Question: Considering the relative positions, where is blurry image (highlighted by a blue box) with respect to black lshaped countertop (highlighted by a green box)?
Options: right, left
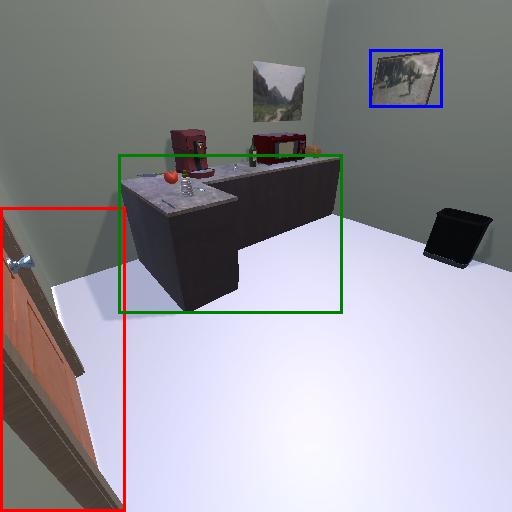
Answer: right